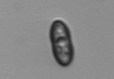
Label: pennate